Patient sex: M
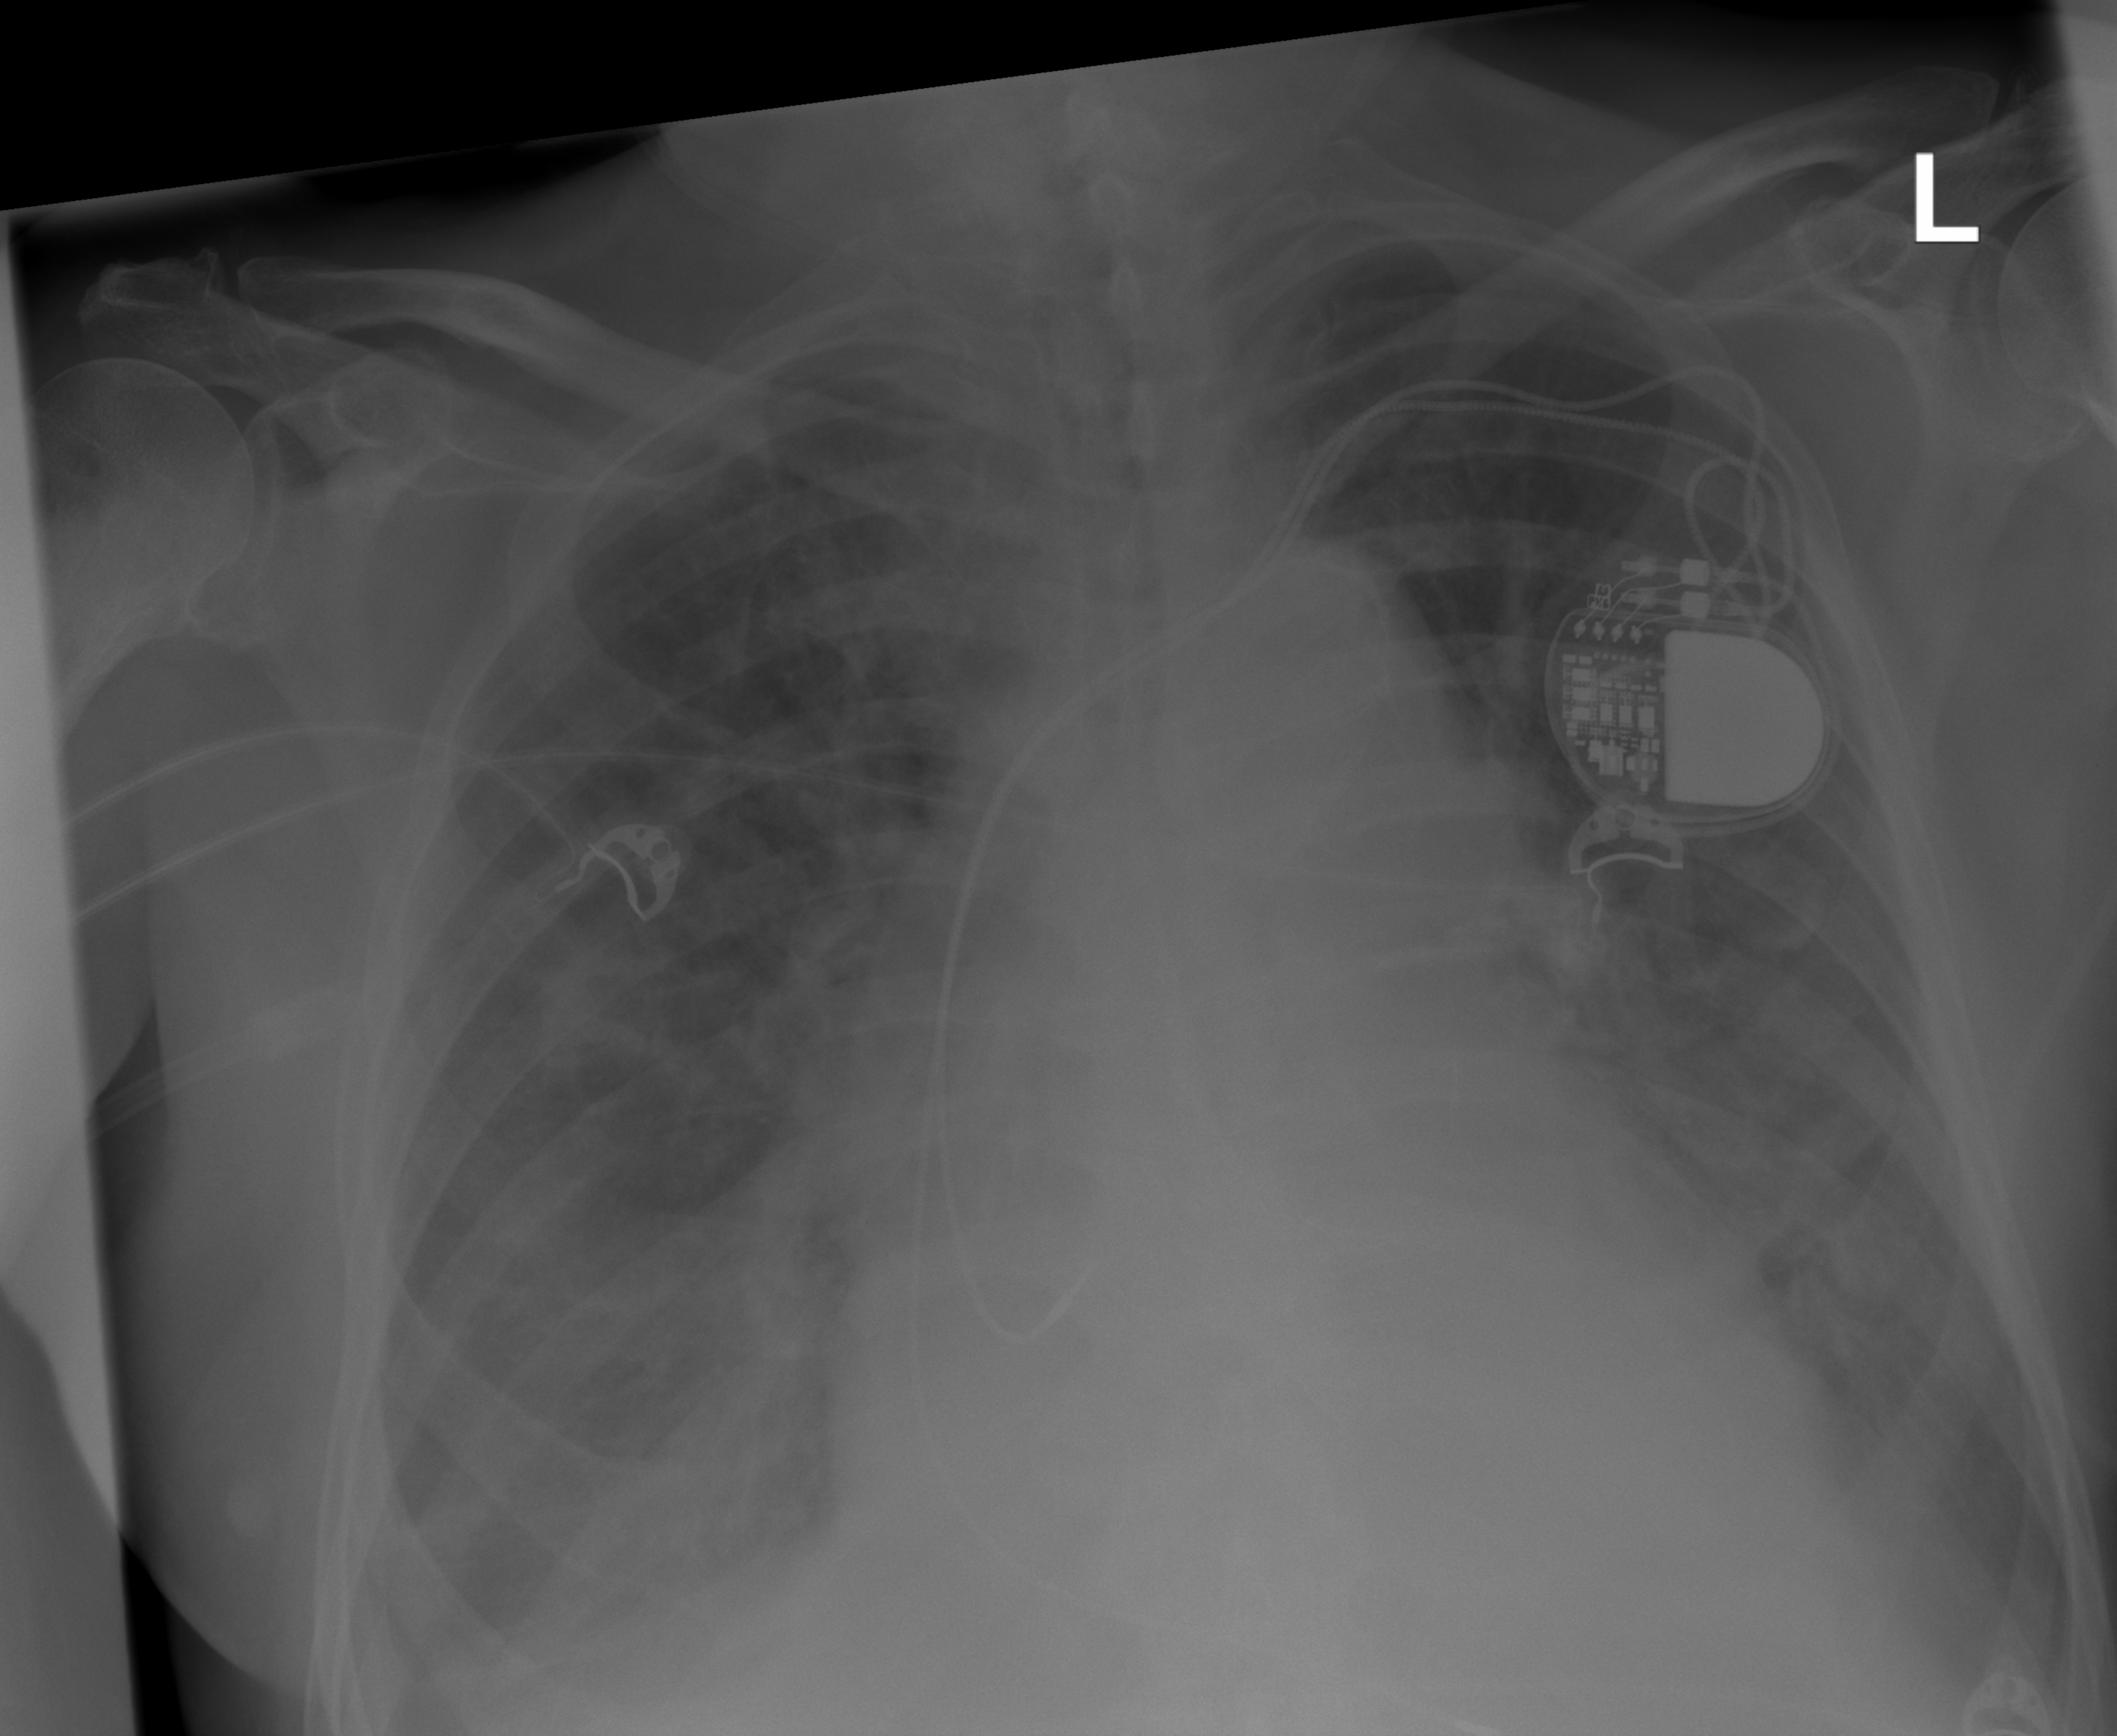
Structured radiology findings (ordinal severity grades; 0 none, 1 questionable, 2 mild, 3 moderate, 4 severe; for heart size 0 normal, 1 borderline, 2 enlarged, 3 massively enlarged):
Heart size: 2
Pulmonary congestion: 2
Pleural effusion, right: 2
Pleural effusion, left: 2
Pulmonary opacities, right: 2
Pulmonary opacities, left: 2
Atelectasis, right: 2
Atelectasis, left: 2